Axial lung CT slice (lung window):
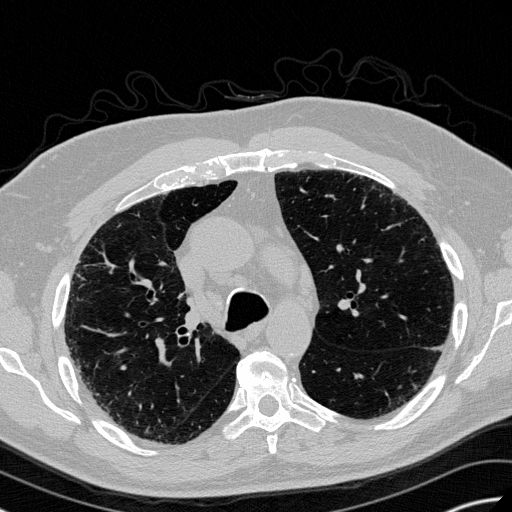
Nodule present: no